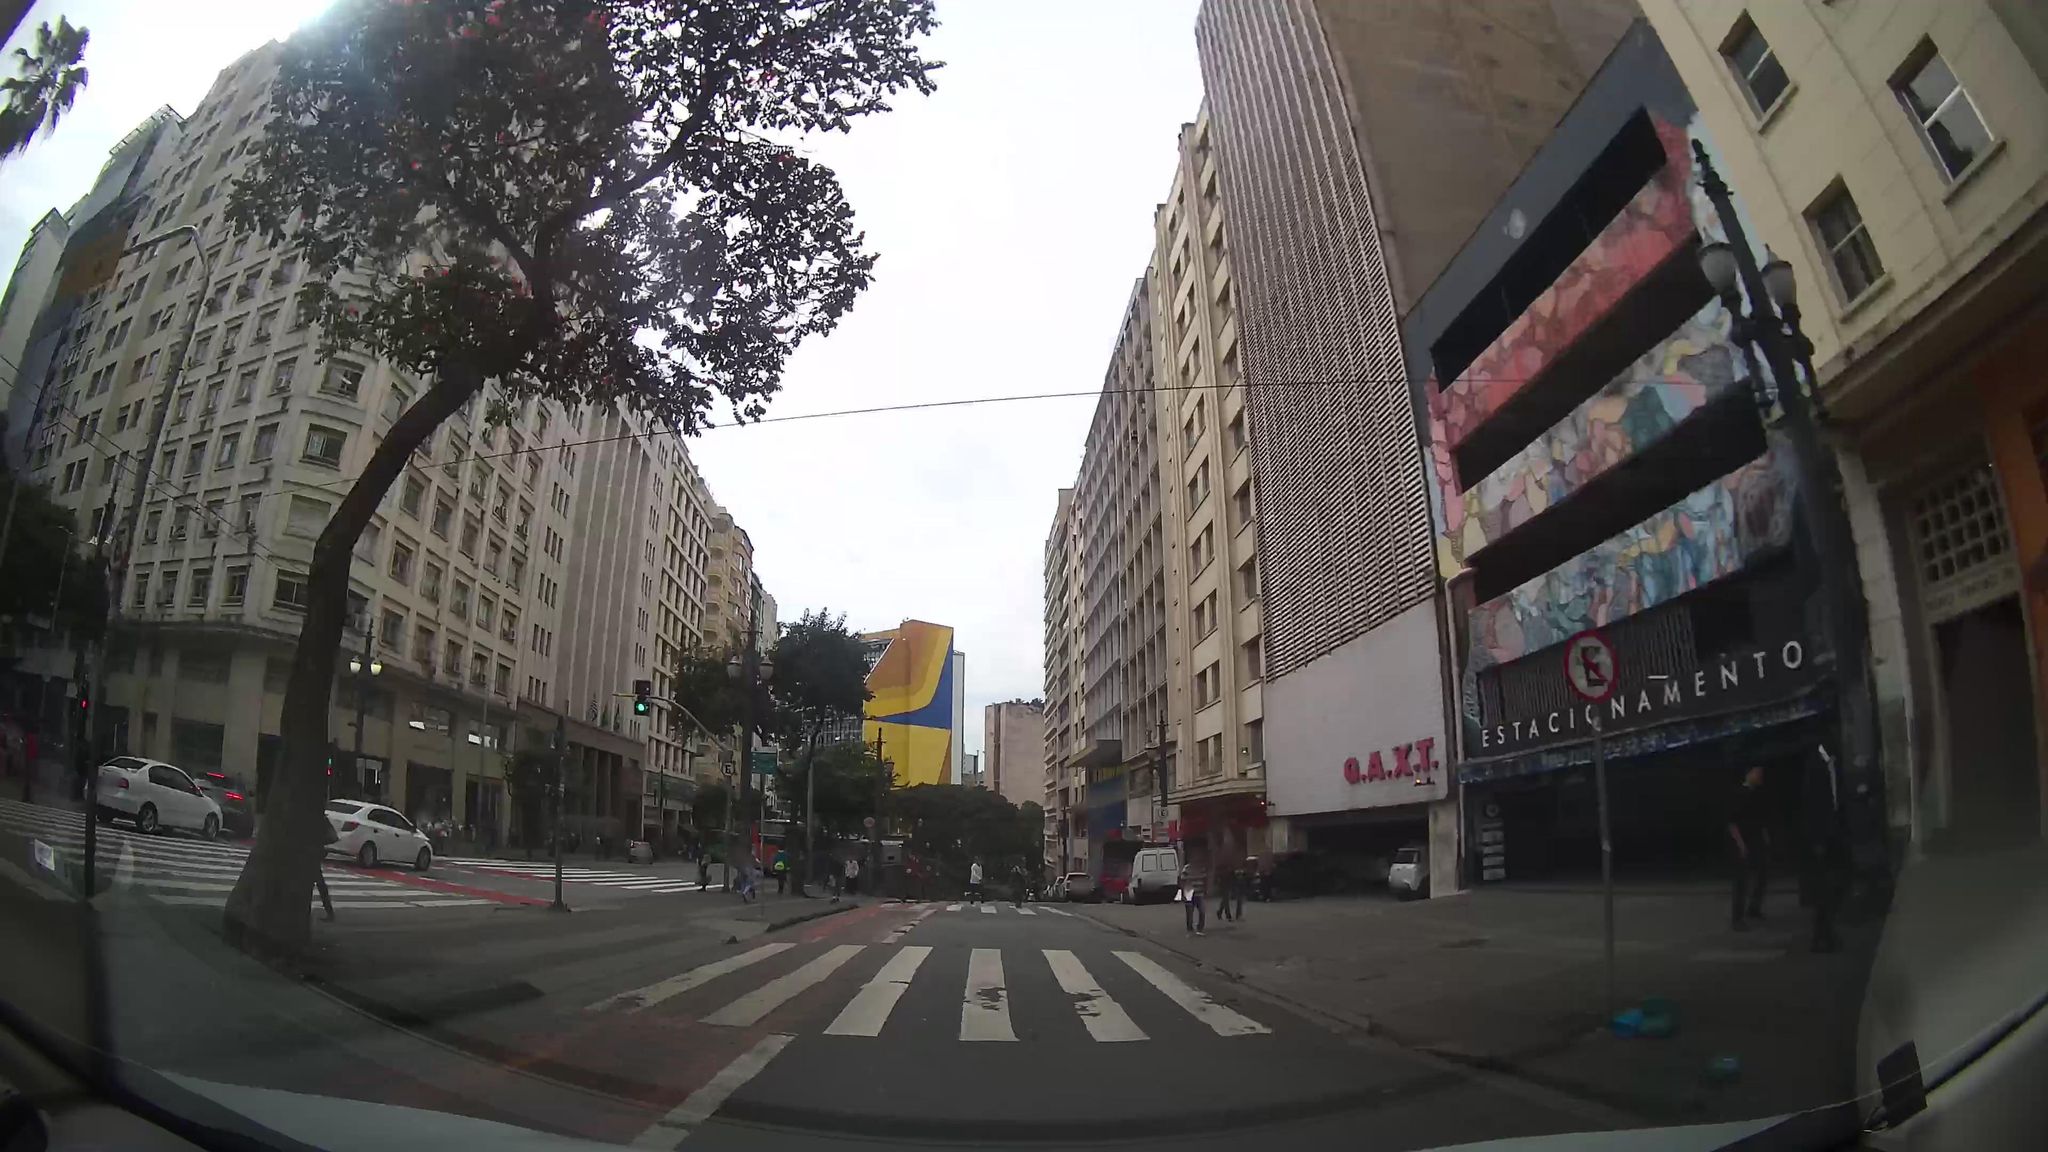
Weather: cloudy
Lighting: day
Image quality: good
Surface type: driving surface
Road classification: footway
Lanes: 4
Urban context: urban centre
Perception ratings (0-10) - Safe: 4.91, Lively: 8.9, Beautiful: 2.37, Boring: 3.32, Depressing: 3.36, Wealthy: 3.57